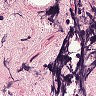
Metastatic tissue present: no